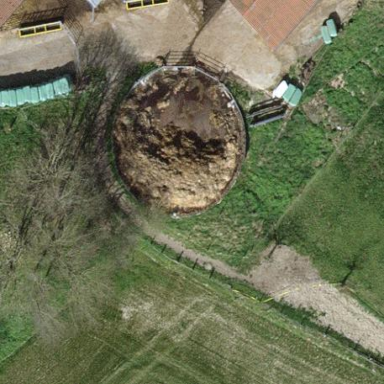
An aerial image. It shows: Rural barn.